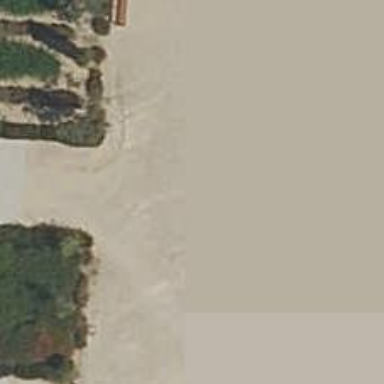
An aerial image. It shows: Footway with sandy surface.